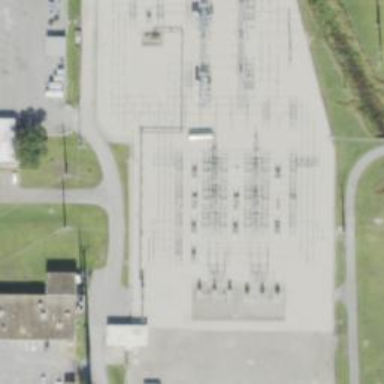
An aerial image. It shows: Switch used for power control.